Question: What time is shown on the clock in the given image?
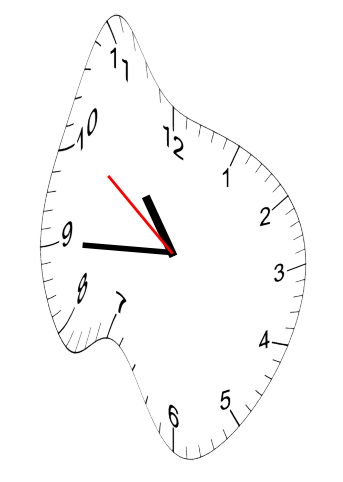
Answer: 10:44:51